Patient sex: M
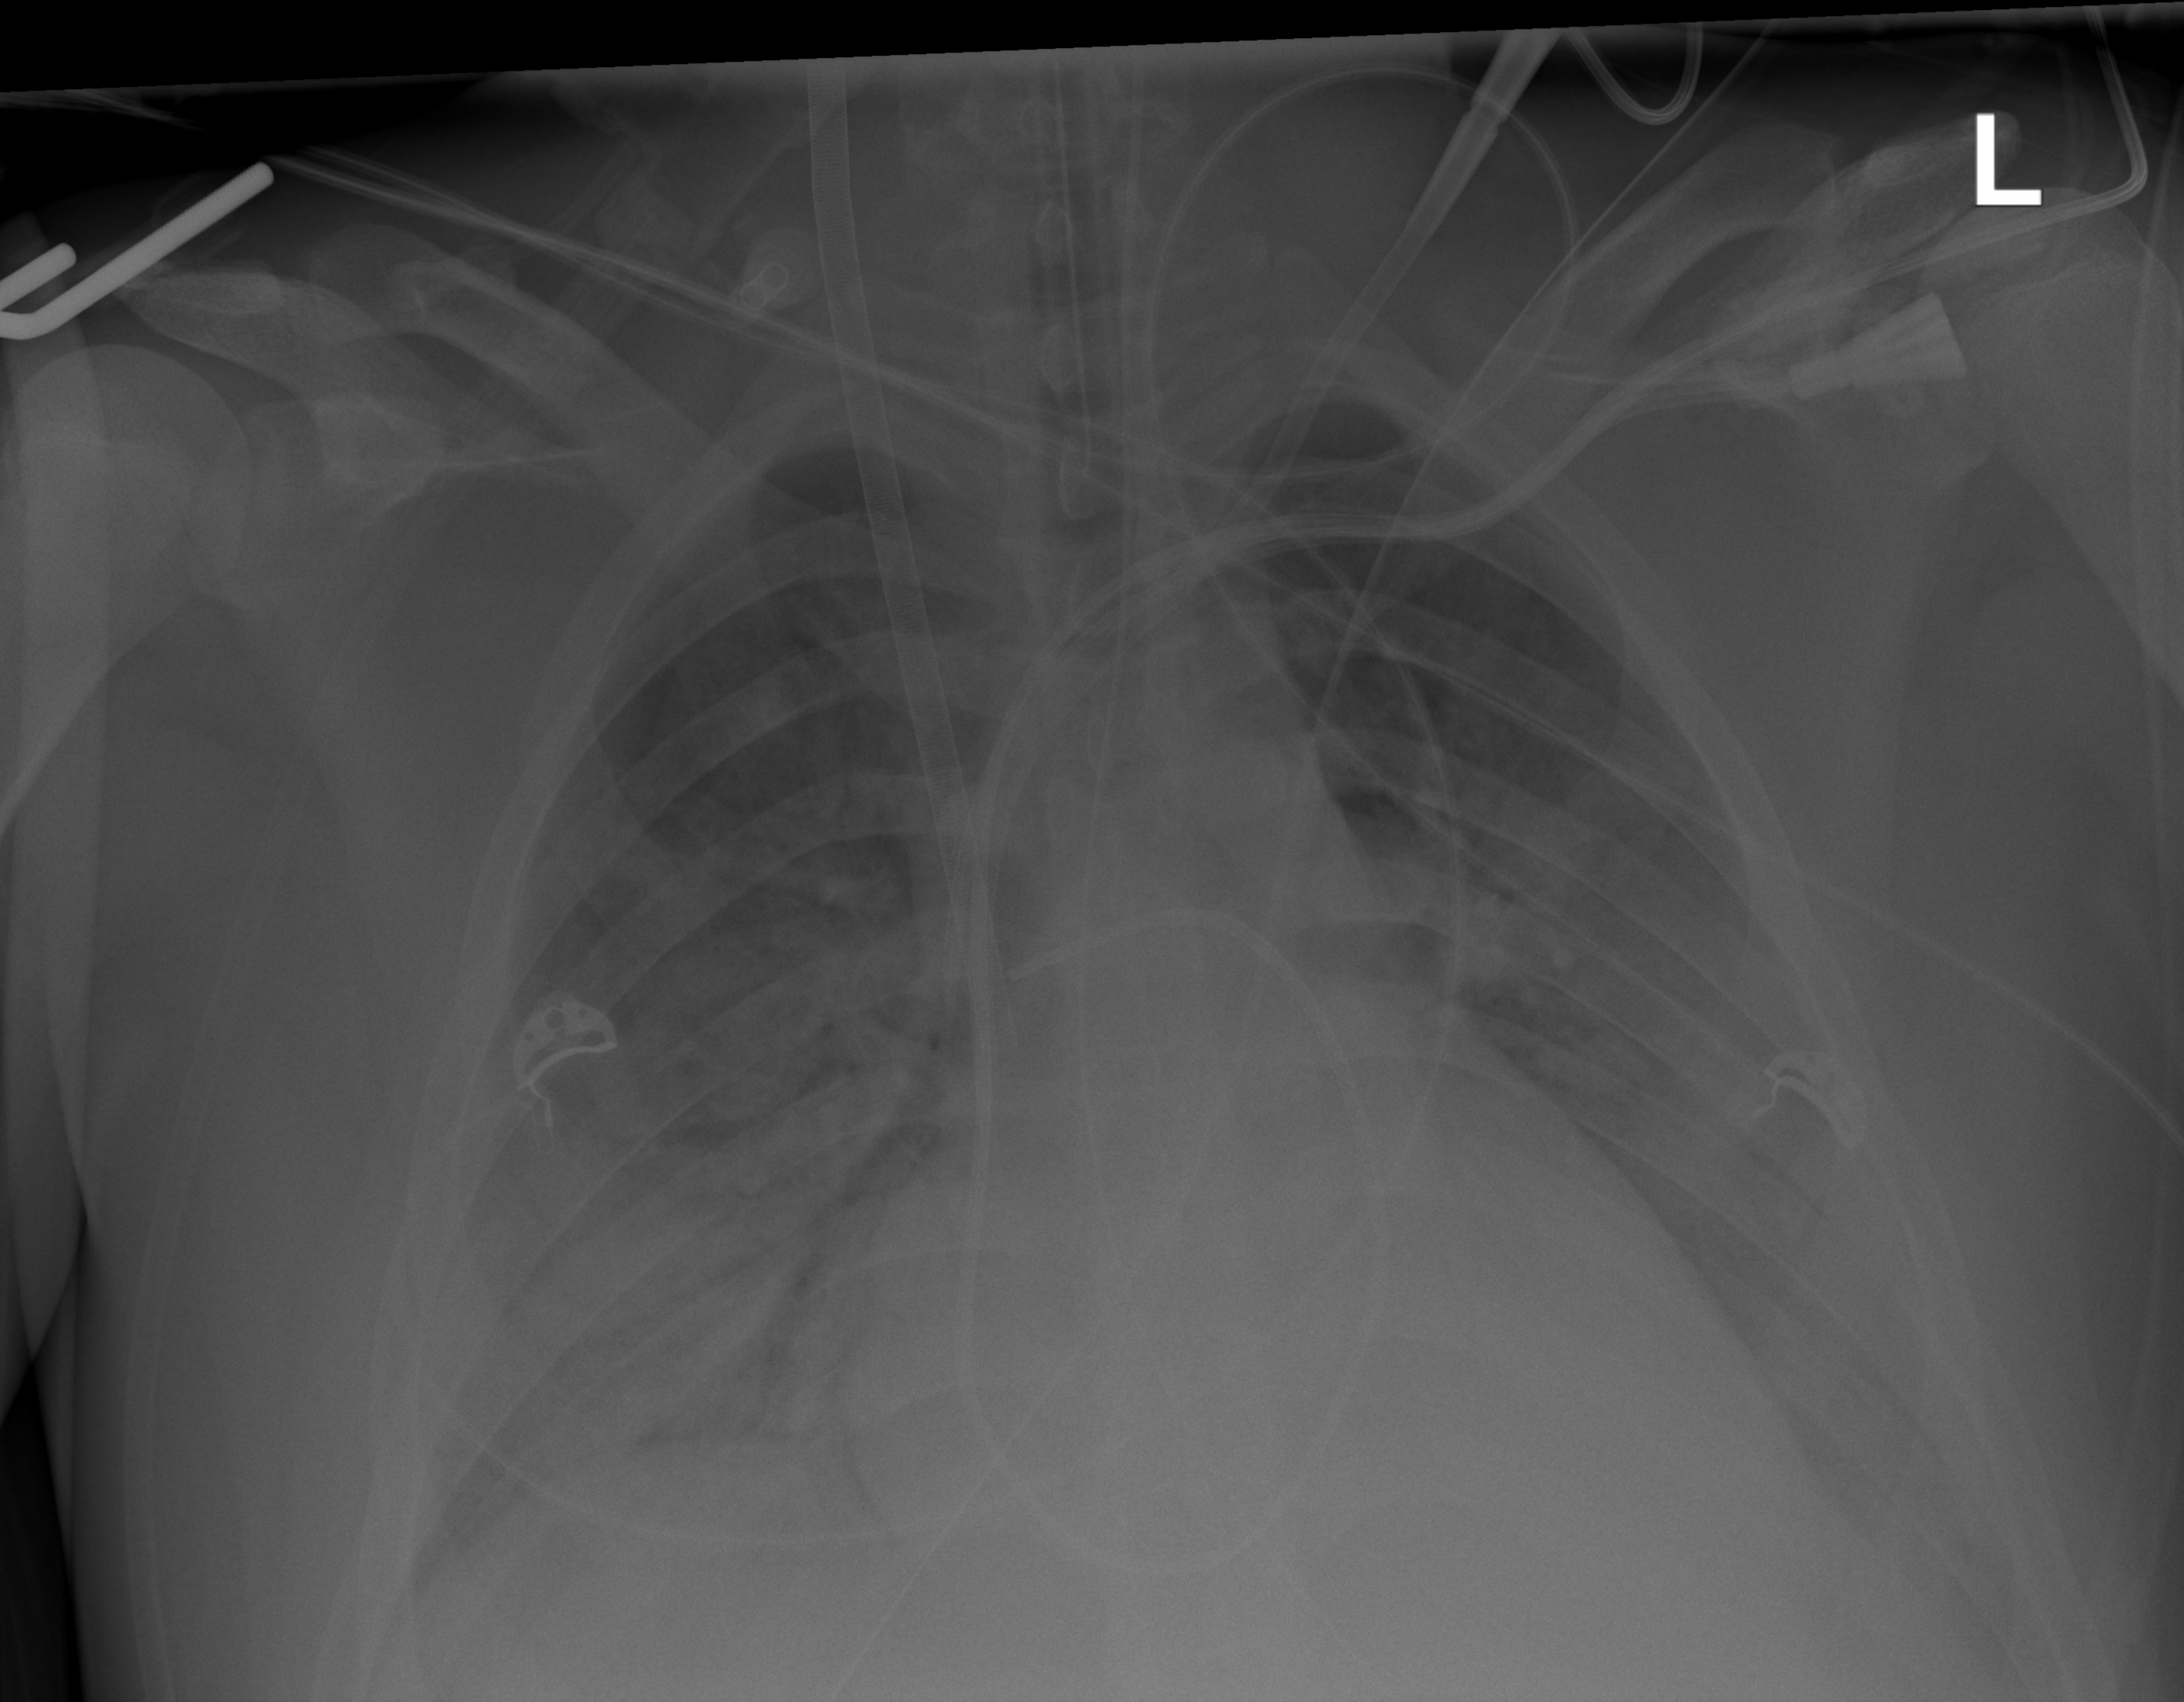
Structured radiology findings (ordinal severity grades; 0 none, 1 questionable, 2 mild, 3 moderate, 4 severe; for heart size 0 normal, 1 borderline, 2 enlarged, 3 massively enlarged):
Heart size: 2
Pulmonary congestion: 2
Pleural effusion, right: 1
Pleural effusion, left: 2
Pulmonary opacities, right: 3
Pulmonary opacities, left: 3
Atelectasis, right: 1
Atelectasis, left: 2